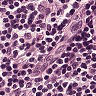
Metastatic tissue present: no